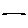
Label: line